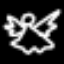
Label: angel